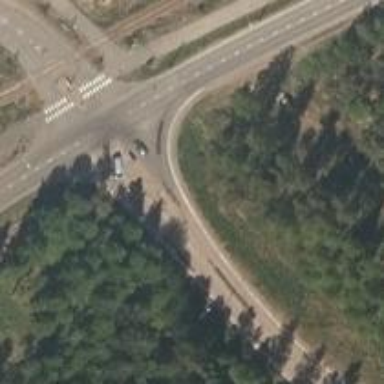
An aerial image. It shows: Trunk link road with asphalt surface. The road has functional class of tertiary.